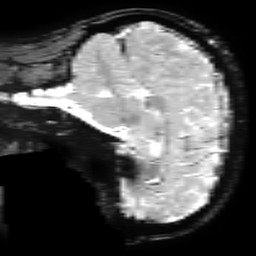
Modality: T2starw
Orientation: sagittal
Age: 22
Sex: male
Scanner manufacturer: ge
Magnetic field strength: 3 T
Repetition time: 0.65 s
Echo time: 0.02 s